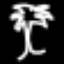
Label: palm tree